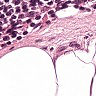
Metastatic tissue present: no